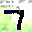
Label: 7